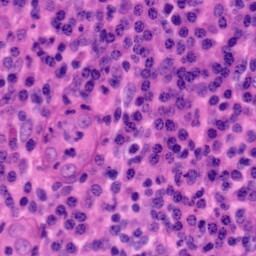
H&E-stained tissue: Tonsil